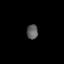
Tissue: lung
Cell type: T cells
Senescence score: 0.162
Nuclear area (px): 162
Mean DAPI intensity: 93.167